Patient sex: M
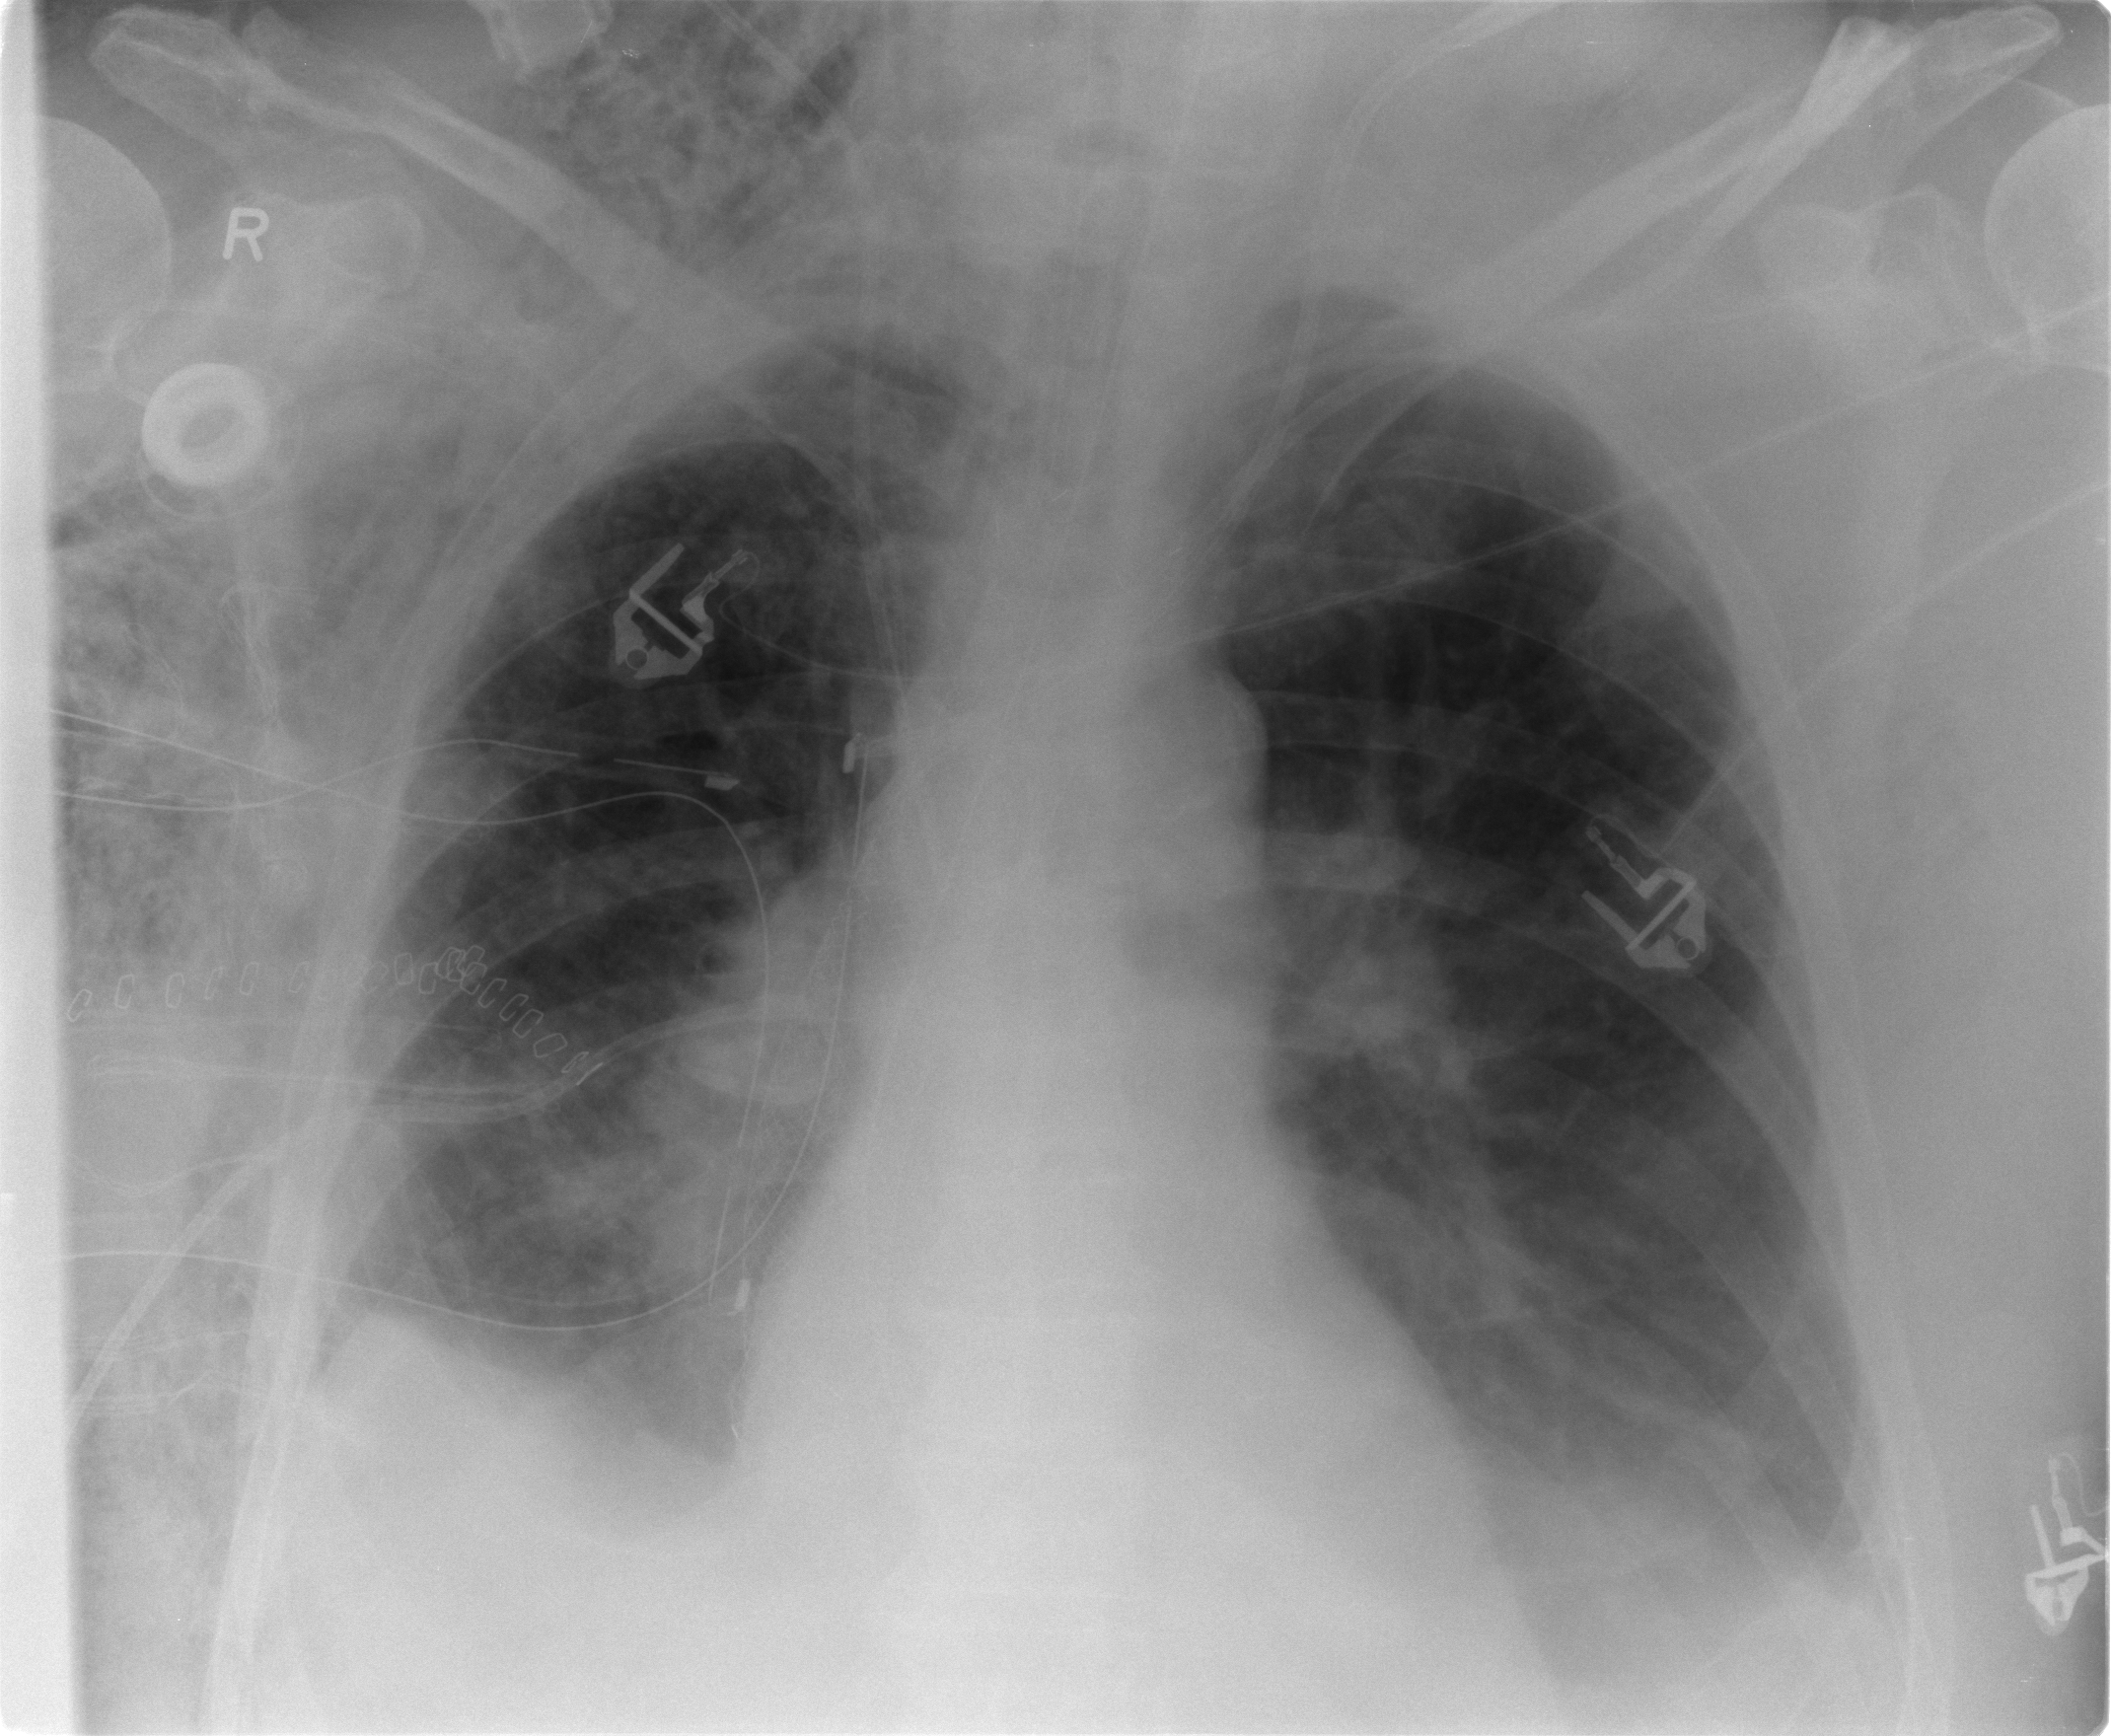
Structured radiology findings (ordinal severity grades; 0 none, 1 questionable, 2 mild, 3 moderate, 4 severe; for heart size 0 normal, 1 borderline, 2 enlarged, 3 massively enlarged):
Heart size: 0
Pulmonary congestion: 1
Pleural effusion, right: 2
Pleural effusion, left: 3
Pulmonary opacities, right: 0
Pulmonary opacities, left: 0
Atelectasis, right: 2
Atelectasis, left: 2